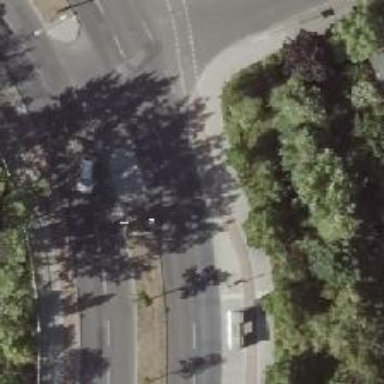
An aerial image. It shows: Uncontrolled road crossing with pedestrian island.